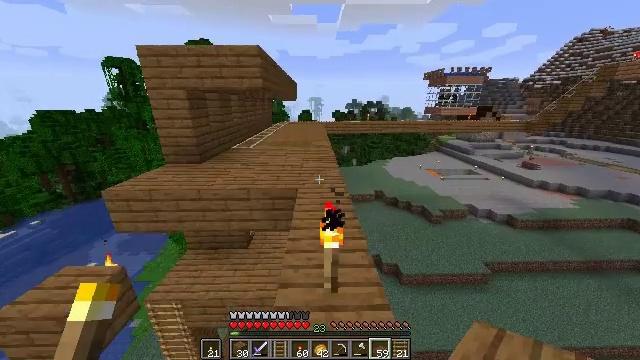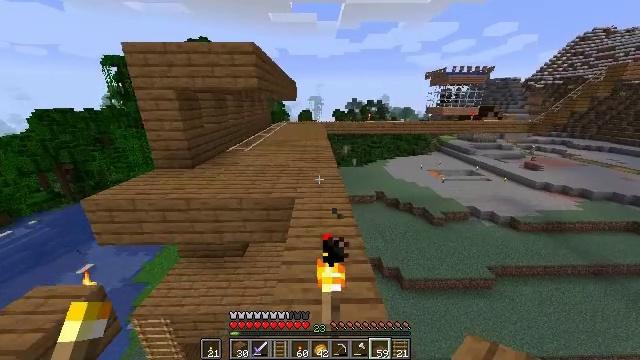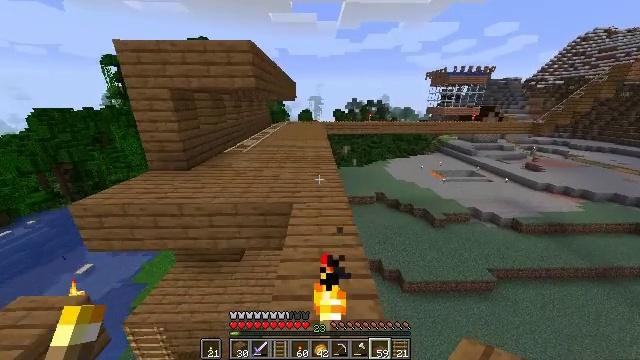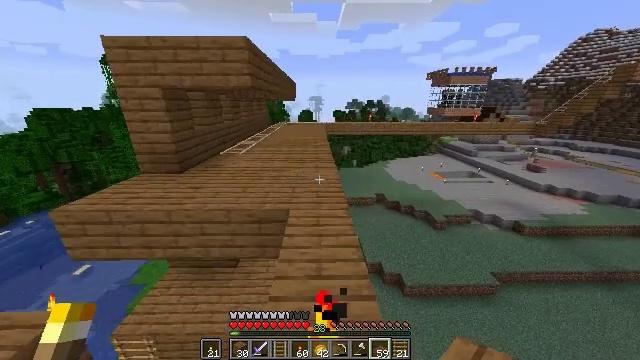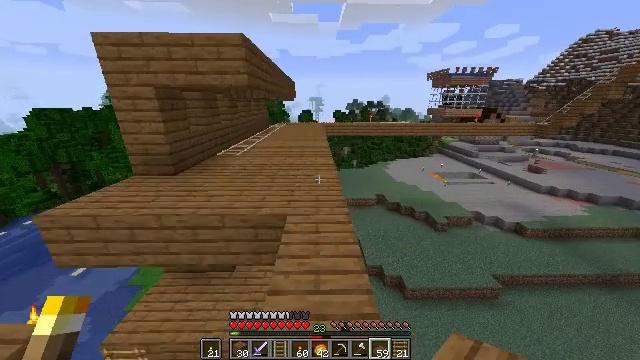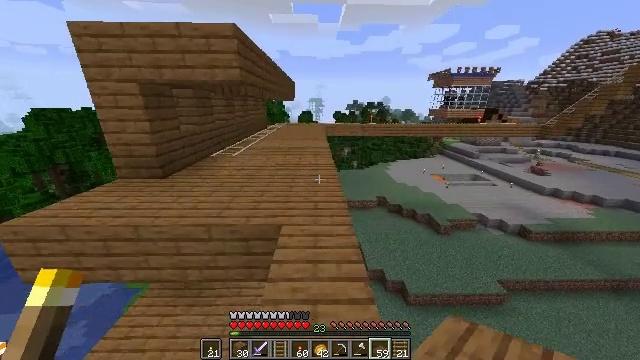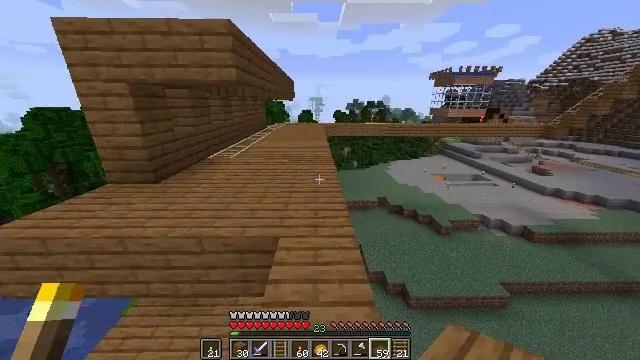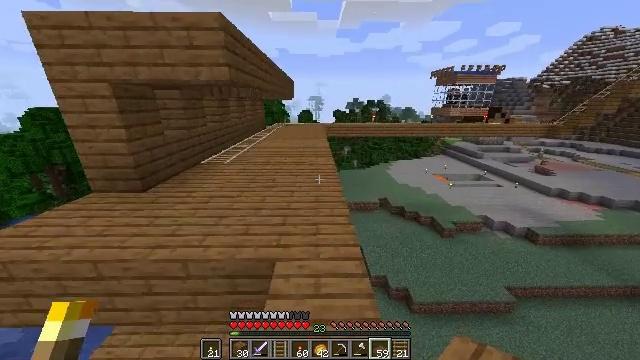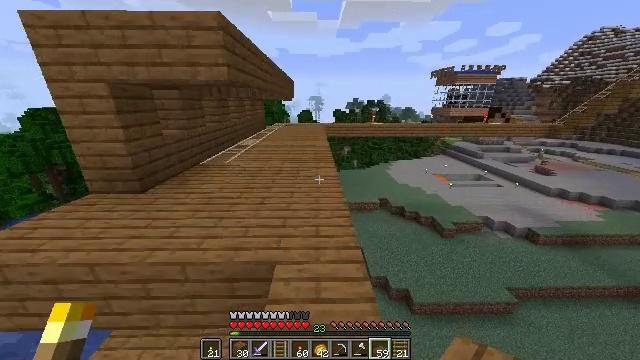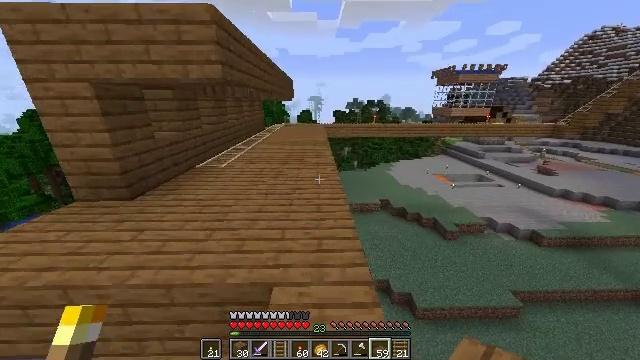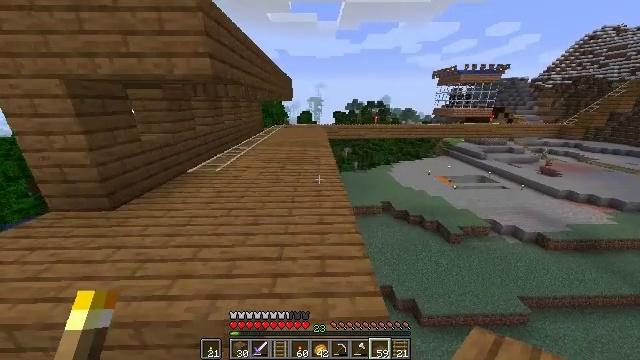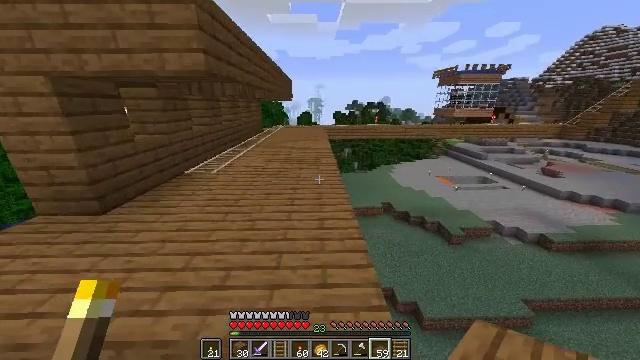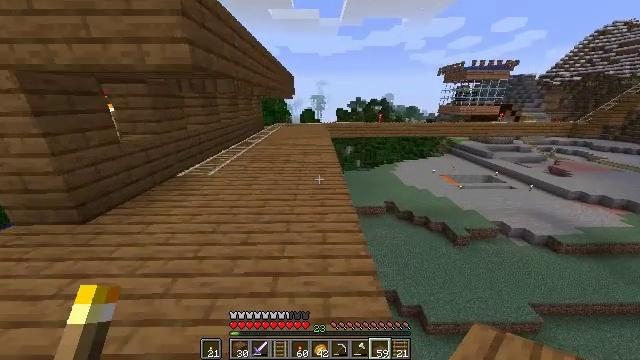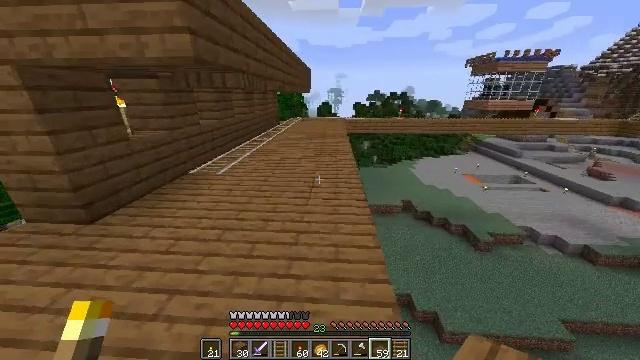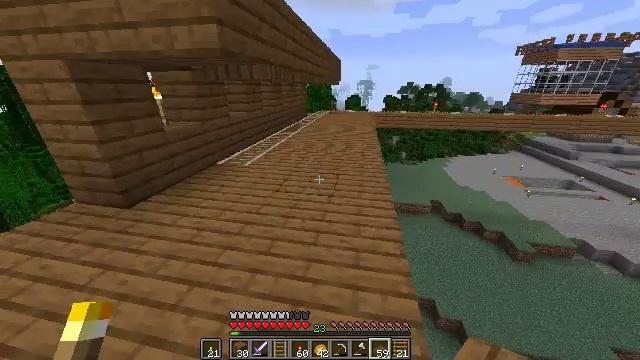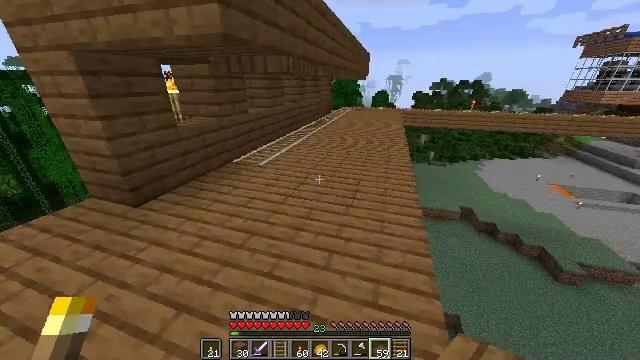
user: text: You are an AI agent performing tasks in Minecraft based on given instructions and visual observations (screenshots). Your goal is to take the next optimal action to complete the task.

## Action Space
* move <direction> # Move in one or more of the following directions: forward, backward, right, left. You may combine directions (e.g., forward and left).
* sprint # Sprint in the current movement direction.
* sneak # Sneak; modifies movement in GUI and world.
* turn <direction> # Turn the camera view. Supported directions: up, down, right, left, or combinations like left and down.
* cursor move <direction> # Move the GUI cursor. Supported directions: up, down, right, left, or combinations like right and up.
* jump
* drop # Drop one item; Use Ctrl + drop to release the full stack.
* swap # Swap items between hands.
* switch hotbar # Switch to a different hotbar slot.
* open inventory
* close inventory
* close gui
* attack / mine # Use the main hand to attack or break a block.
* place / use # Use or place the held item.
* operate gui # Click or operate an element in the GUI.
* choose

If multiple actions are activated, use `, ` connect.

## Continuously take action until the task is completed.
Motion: motion action
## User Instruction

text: Collect rails for building a railway.
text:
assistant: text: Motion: move forward, sprint
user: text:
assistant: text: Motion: move forward, sprint
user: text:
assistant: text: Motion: move forward
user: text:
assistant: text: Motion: move forward
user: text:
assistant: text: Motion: move forward
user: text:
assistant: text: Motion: move forward, sprint
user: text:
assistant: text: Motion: move forward, sprint
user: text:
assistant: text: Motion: move forward, sprint
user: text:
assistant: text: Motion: move forward, sprint
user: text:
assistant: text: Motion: move forward
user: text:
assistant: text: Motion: move forward
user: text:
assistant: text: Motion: move forward
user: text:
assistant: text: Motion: move forward, turn left and down
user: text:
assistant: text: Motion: move forward, turn left and down
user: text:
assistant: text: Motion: move forward, turn left and down
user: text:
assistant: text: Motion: move forward, turn left and down
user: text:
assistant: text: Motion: move forward, turn left and down
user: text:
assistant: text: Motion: move forward, turn left
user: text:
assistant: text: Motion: move forward
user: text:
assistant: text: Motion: move forward and move left
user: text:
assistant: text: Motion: move forward and move left
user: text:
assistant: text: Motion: move forward and move left
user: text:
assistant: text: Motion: move forward and move left, turn right and down
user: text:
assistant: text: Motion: move forward and move left, turn right and down
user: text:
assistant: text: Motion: move forward and move left, turn right and down
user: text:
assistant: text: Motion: move forward and move left, turn right and down
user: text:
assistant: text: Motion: move forward and move left, turn right and down
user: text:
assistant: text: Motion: move forward and move left, turn right and down
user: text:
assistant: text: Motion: move forward and move left, turn right and down
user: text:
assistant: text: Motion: turn right